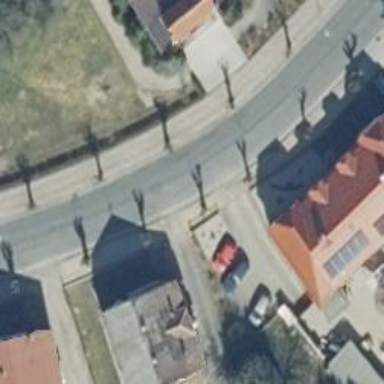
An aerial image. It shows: Asphalt road in residential area.